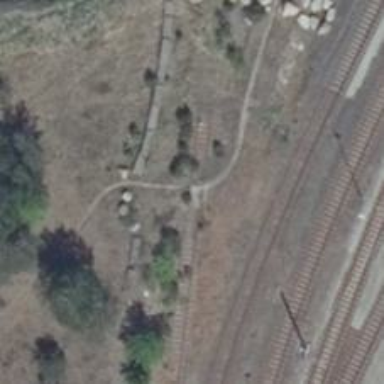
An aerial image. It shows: Disused railway yard.